Question: I just signed up at <URL> for web dev testing. It didn't seem to be working right, so I went to Browser Spy, and got this:

What's going on?
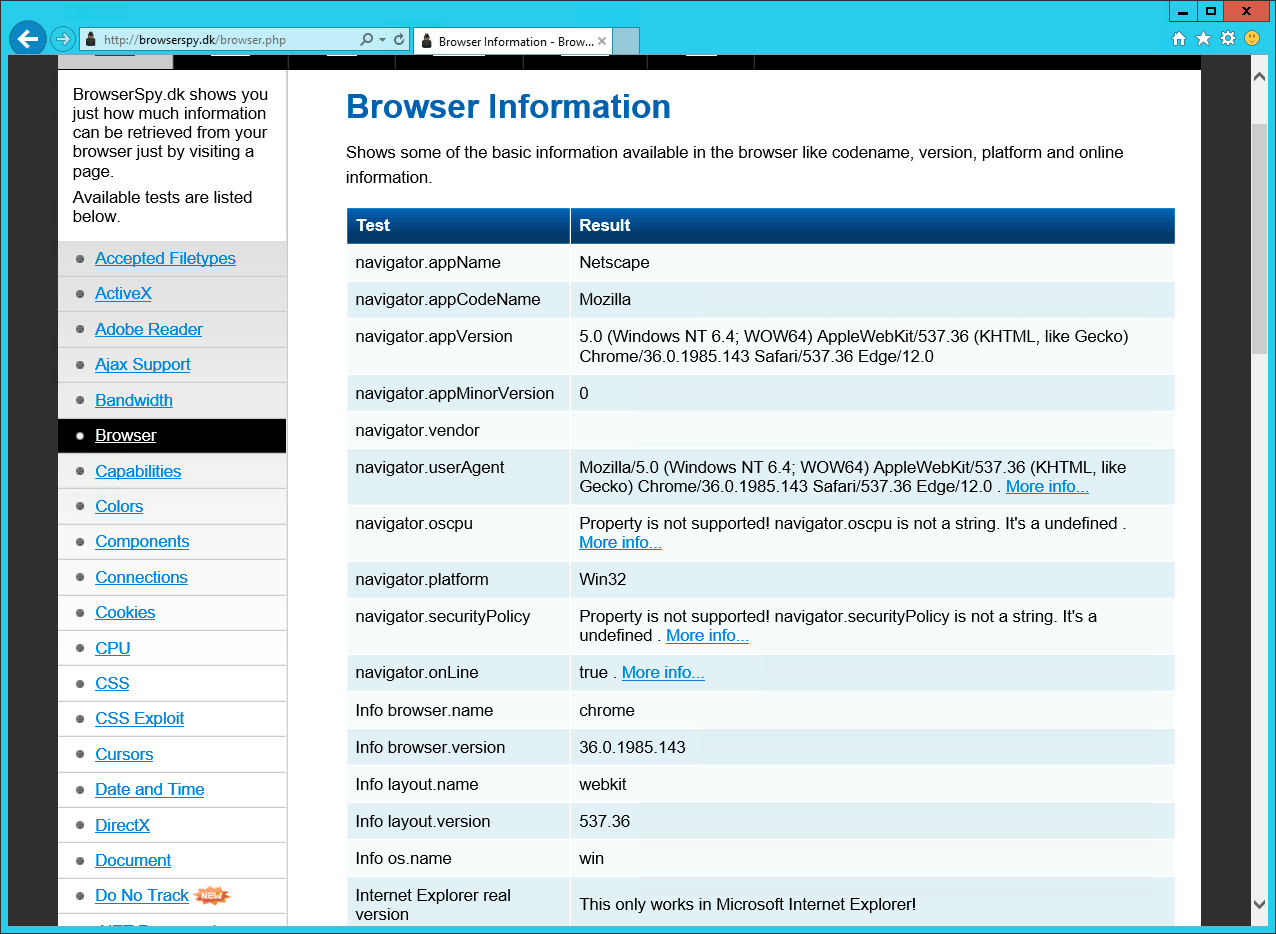
Answer: What you're seeing here is the new user agent string reported by the new IE rendering engine (see <URL>.

IE12's User Agent is:
'5.0 (Windows NT 10.0; WOW64) AppleWebKit/537.36 (KHTML, like Gecko) Chrome/39.0.2171.71 Safari/537.36 Edge/12.0'
Chrome 40's User Agent looks like this:
'5.0 (Windows NT 10.0; WOW64) AppleWebKit/537.36 (KHTML, like Gecko) Chrome/40.0.2214.93 Safari/537.36'
Notice IE's UA string is now remarkably similar to Chrome's - this is deliberate:
The reality is that IE is now generally just as compatible with most HTML5 standard features as Chrome, Firefox, Safari, etc. and (except for increasingly rare cases) should be treated by most websites just as they treat Chrome etc.
By removing "MSIE ..." properties from IE's UA string, there's now a FAR greater likelihood that most sites will render just as well as Chrome etc. even if the site was built to compensate-for/block/degrade on older versions of IE.